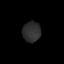
Tissue: prostate
Cell type: Epithelial cells
Senescence score: 0.3532
Nuclear area (px): 359
Mean DAPI intensity: 46.053